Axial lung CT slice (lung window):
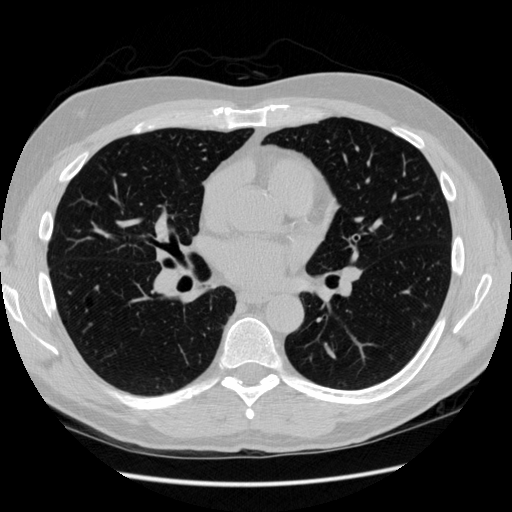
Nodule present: no